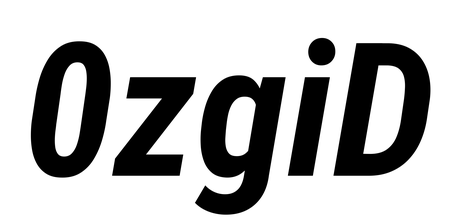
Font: Roboto-Italic_Condensed_Bold_Italic